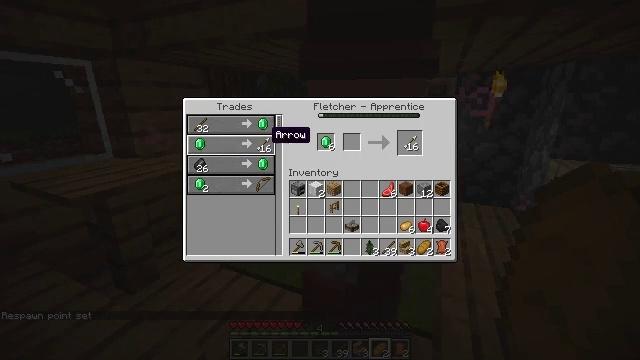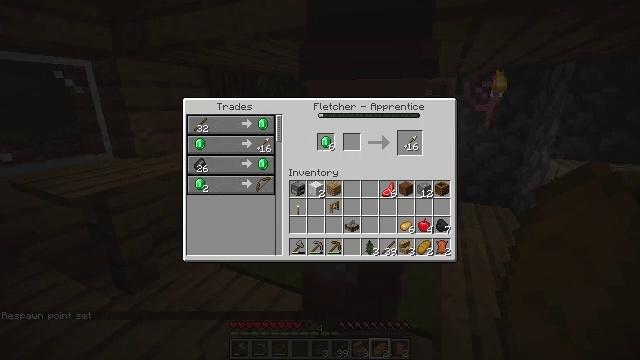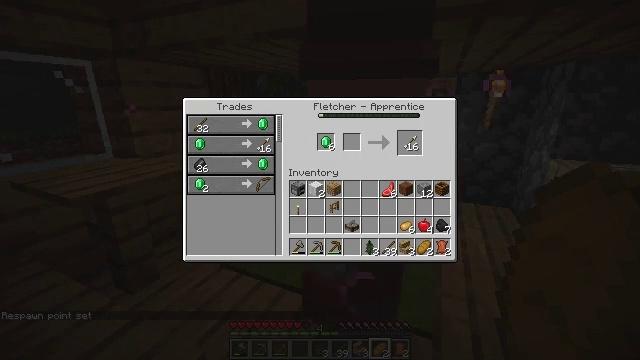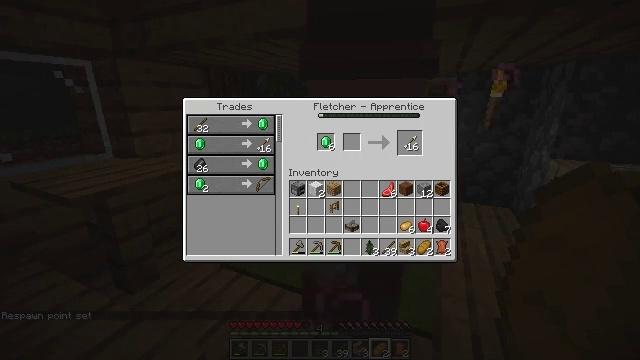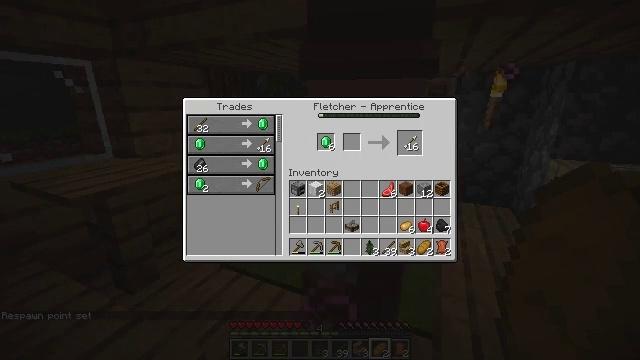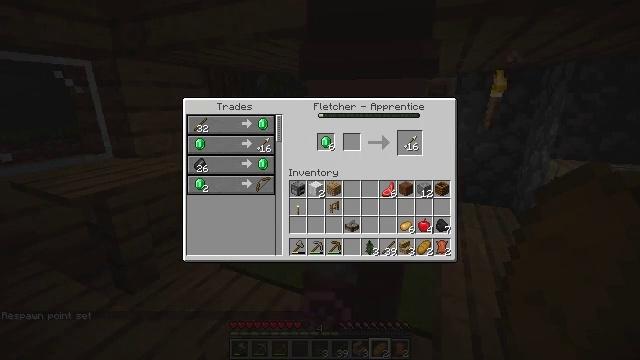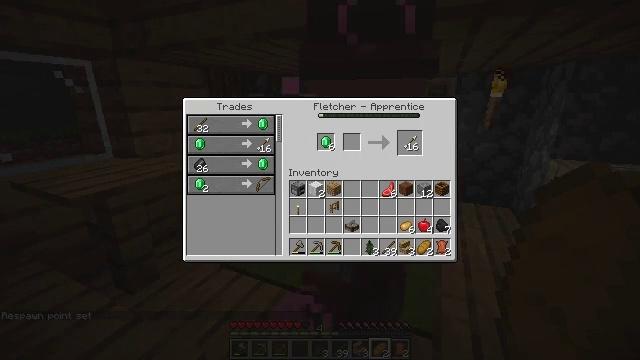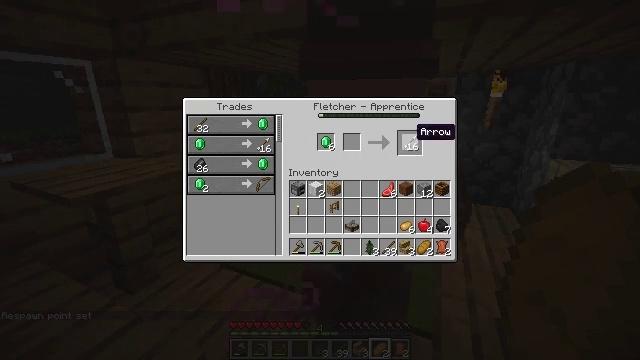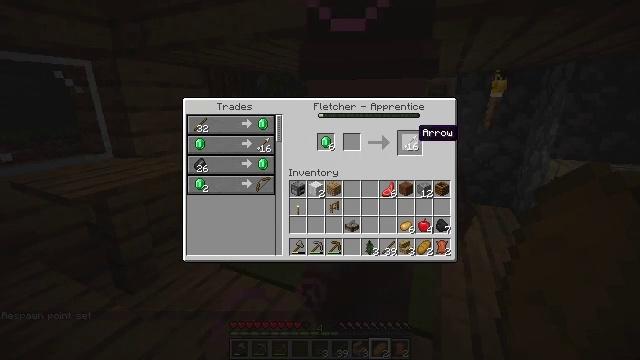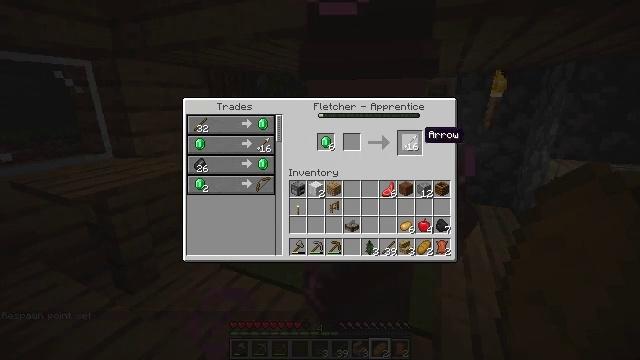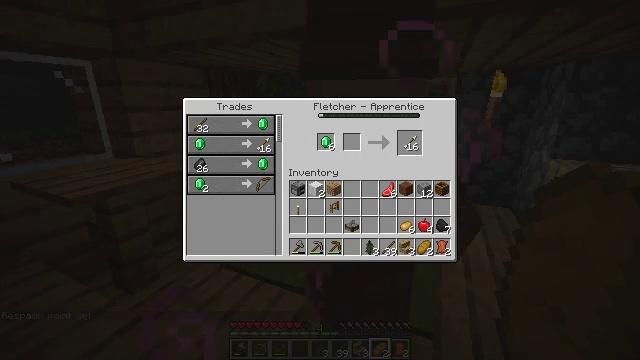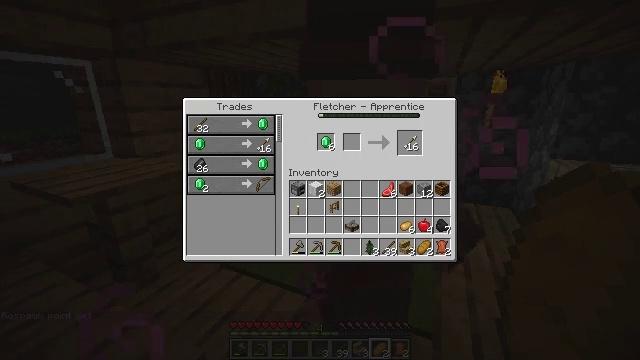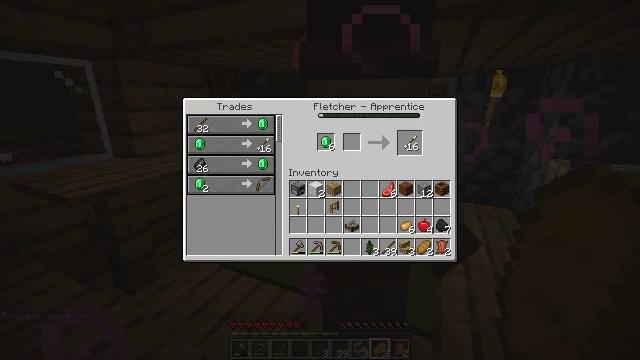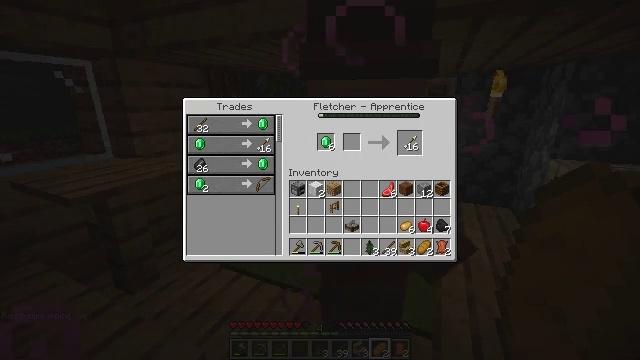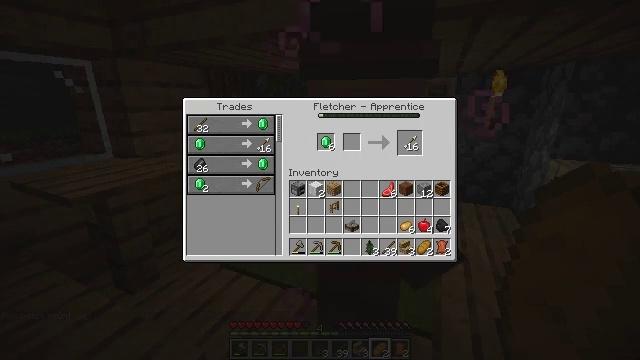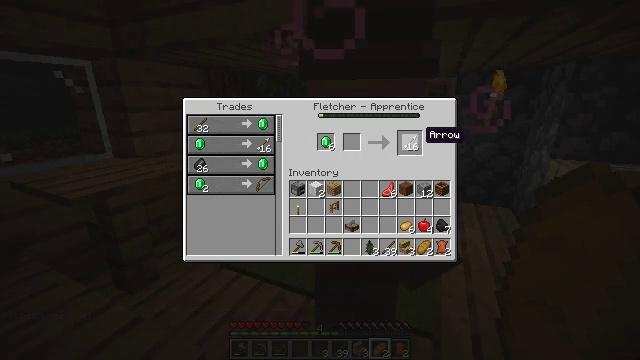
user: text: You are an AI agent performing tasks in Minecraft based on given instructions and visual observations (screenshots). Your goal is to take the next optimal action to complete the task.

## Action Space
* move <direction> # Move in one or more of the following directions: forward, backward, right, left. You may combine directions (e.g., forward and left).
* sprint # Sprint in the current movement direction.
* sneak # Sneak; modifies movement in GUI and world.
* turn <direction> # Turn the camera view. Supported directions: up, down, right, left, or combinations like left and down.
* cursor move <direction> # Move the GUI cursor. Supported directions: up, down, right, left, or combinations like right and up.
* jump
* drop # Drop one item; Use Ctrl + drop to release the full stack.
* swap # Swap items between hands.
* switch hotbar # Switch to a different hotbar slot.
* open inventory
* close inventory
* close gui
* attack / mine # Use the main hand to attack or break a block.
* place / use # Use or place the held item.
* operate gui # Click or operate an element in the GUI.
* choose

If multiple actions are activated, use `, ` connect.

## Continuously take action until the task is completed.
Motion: motion action
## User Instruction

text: Use the crafting grid to assemble arrows.
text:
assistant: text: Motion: cursor move right
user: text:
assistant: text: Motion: cursor move right
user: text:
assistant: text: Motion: cursor move right
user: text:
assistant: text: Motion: cursor move right
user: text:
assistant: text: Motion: no_op
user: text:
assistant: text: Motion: cursor move right
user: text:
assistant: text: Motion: cursor move right
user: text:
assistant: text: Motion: no_op
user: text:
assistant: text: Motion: no_op
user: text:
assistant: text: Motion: no_op
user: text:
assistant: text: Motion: no_op
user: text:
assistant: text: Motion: no_op
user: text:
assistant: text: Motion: no_op
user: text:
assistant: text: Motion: no_op
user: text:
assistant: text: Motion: no_op
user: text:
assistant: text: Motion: sneak
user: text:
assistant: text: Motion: sneak
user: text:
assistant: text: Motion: sneak
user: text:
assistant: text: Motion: sneak
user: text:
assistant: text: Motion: sneak
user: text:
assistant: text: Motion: sneak
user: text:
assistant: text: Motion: sneak
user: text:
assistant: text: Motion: sneak
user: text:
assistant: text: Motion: no_op
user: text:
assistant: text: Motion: no_op
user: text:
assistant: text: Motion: no_op
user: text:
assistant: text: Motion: no_op
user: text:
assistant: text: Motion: operate gui
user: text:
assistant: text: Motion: operate gui
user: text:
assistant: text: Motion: operate gui